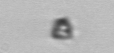
Label: Pyramimonas